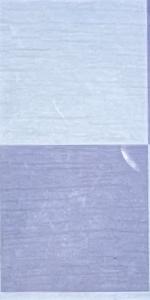
Label: Empty